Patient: sex F, age 82
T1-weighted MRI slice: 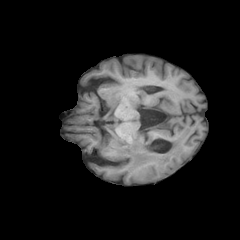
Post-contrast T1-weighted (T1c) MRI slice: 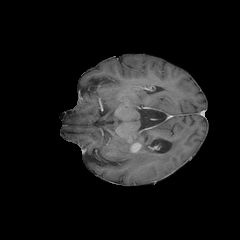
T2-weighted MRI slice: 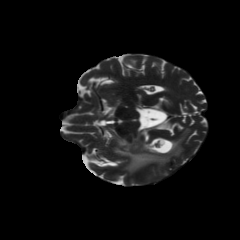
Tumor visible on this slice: yes
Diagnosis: Glioblastoma, IDH-wildtype
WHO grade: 4